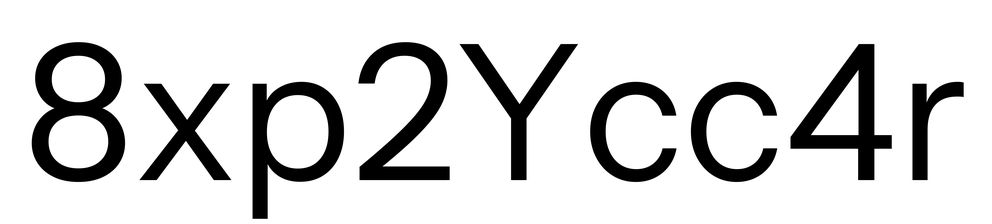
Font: InstrumentSans_Regular